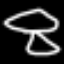
Label: mushroom